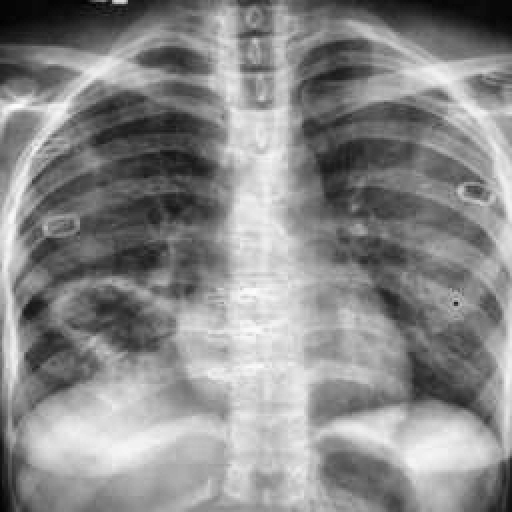
Finding: TUBERCULOSIS